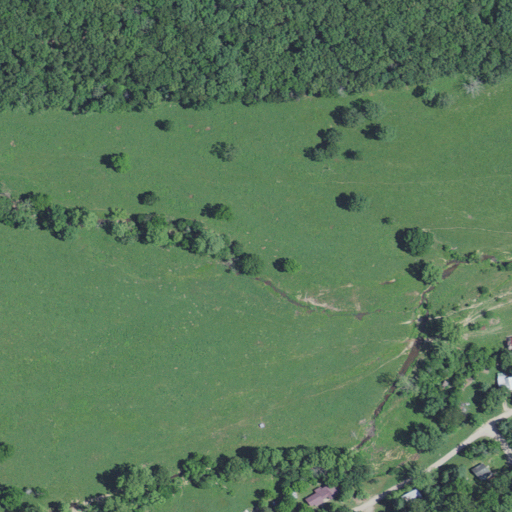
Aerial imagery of valley in Missouri named Nipper Hollow containing pasture, deciduous forest, and open development